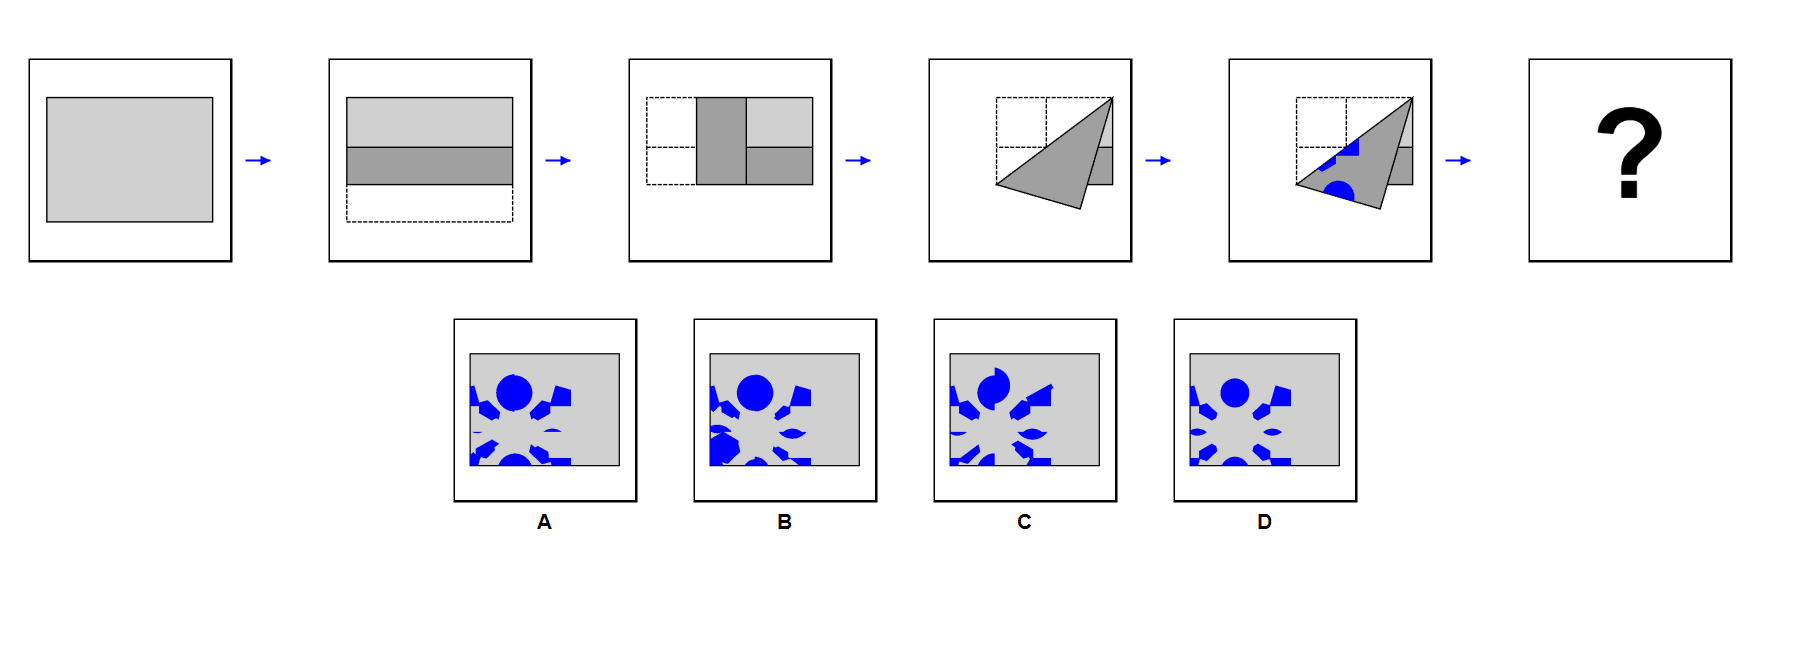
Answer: D